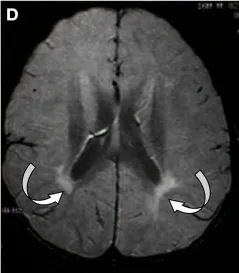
Patient 2 (D-F) Axial FLAIR and axial T2 images through the centrum semiovale and ventricles performed at 1, 2, and 4 years of age, respectively. Arrows indicate bilateral periventricular white matter thinning and hyperintensity, predominantly in the periatrial region.
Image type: radiology (mri)